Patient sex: M
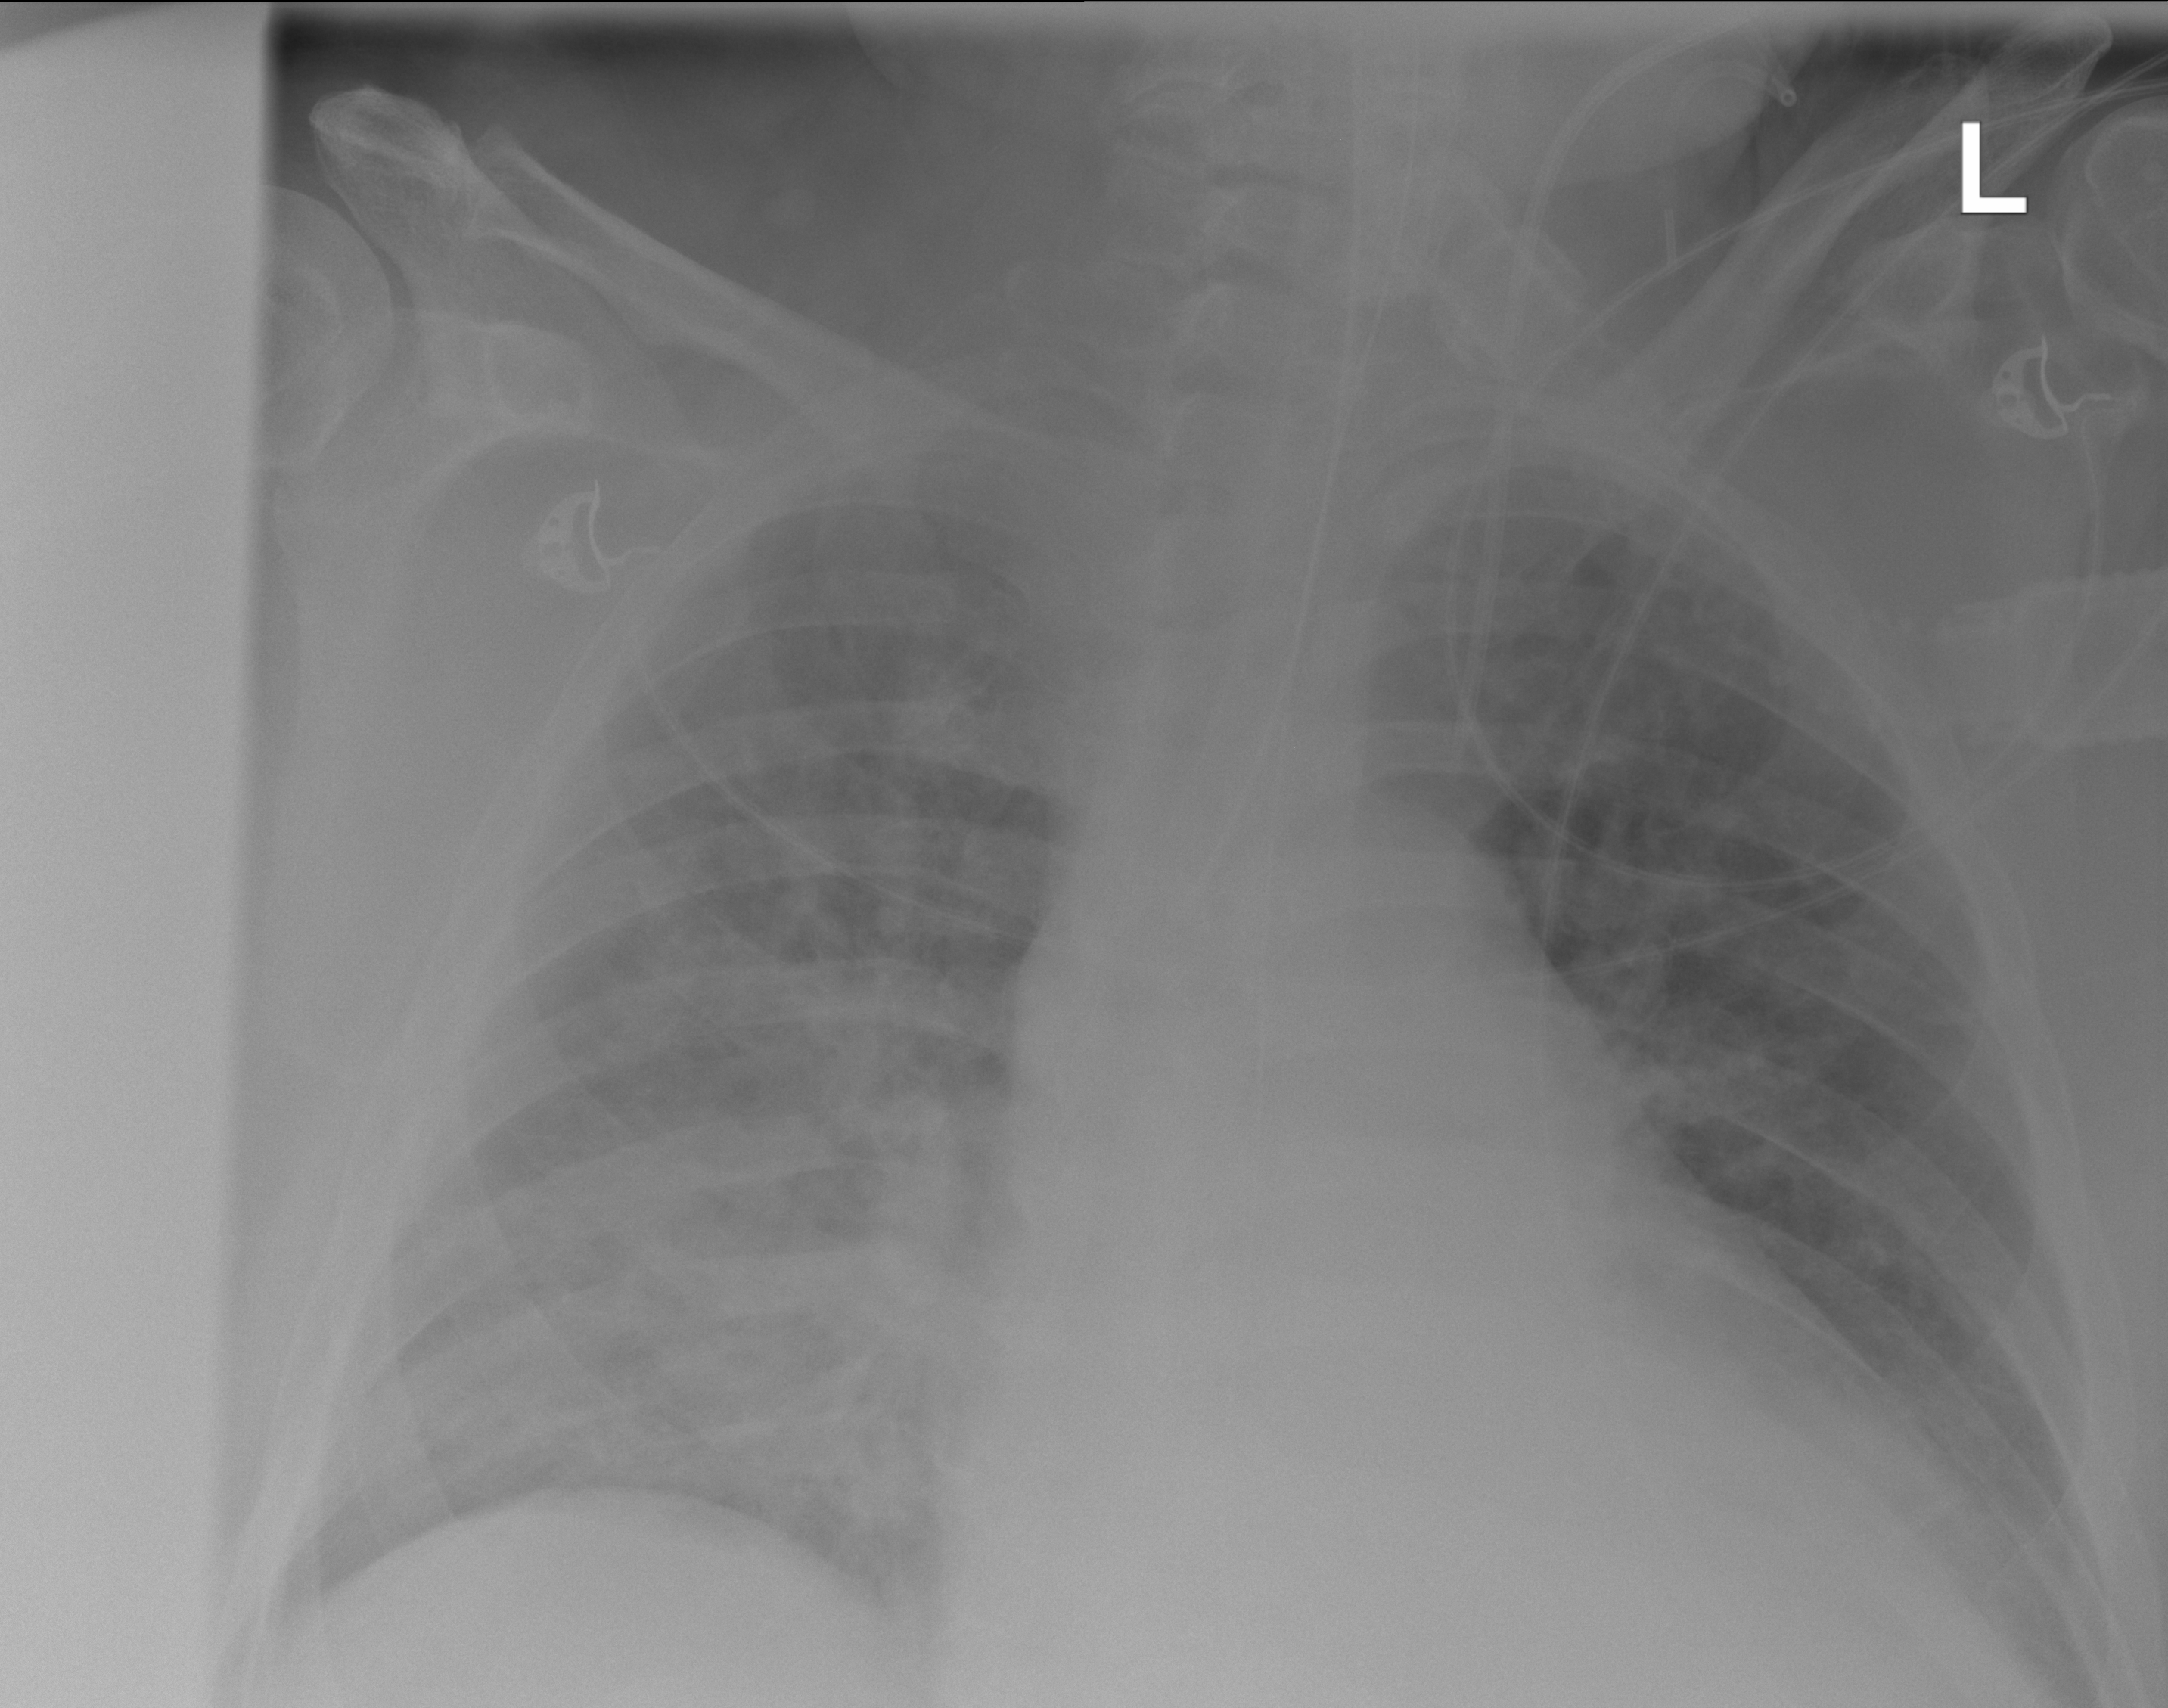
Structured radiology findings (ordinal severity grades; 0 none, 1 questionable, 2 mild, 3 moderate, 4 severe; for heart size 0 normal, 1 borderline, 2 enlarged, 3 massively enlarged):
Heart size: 2
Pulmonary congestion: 0
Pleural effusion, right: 0
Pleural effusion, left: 0
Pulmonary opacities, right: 3
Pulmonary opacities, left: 0
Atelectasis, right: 2
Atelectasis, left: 1